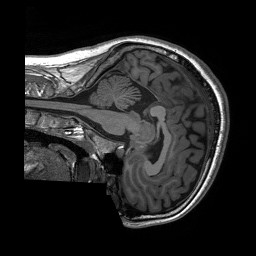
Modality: T1w
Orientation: sagittal
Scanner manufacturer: siemens
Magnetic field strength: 3 T
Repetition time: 2.3 s
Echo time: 0.00207 s